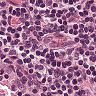
Metastatic tissue present: no